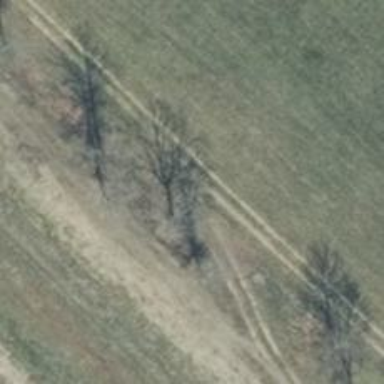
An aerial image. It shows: Grass track with grade4 surface.